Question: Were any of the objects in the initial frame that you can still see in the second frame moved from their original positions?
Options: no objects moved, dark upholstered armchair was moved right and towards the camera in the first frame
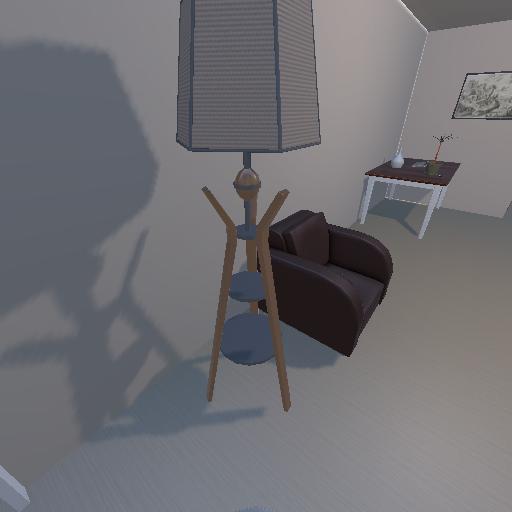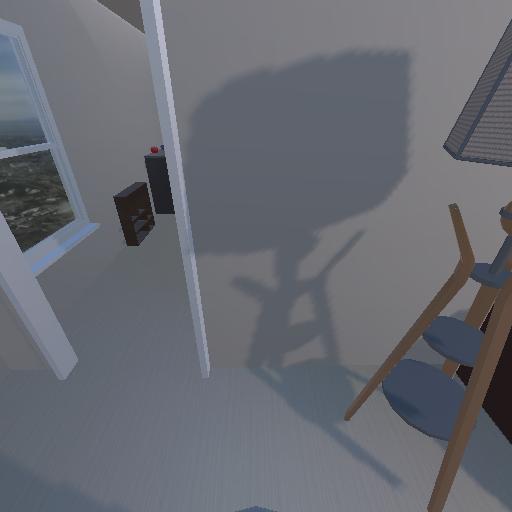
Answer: no objects moved